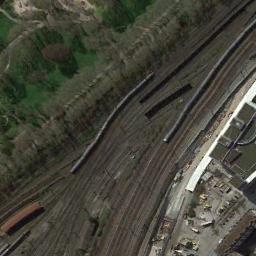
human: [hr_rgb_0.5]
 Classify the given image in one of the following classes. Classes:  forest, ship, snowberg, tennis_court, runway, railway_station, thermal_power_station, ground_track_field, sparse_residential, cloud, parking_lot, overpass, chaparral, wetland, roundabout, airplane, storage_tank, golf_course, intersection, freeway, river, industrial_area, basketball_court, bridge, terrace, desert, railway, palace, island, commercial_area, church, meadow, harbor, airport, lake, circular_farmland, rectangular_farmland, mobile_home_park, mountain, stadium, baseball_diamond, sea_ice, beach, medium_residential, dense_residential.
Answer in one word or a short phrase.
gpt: railway